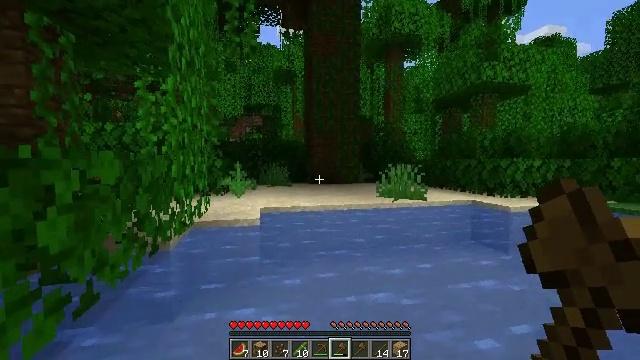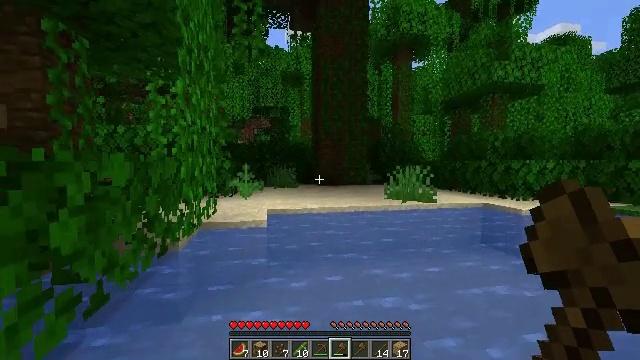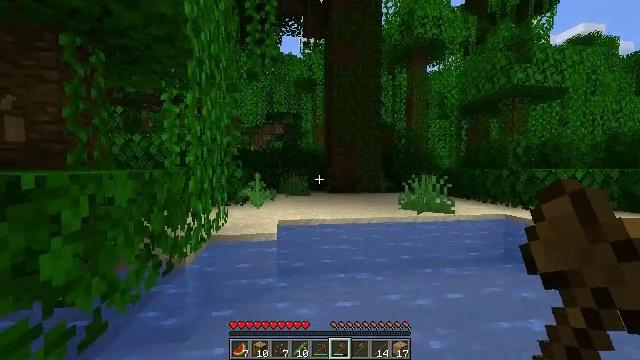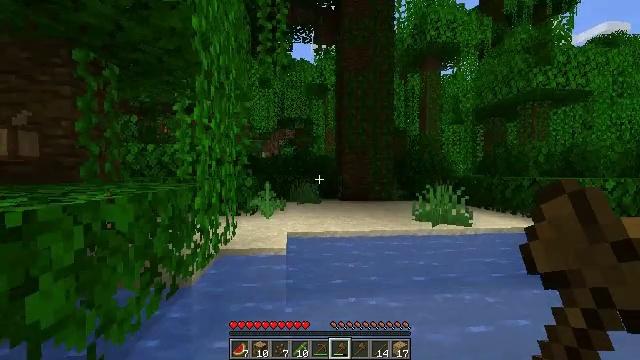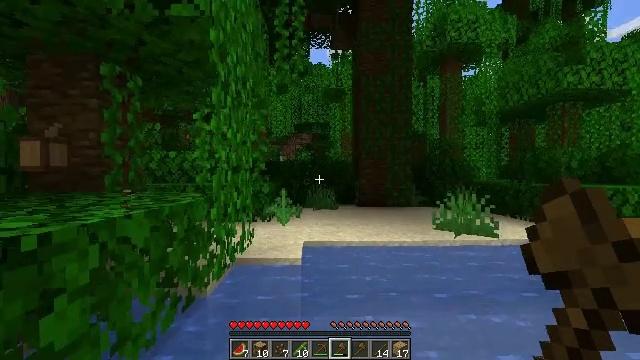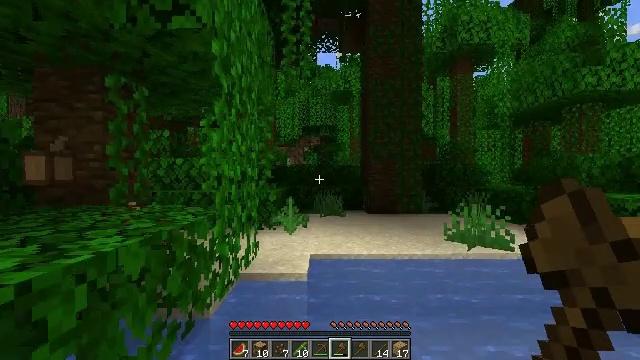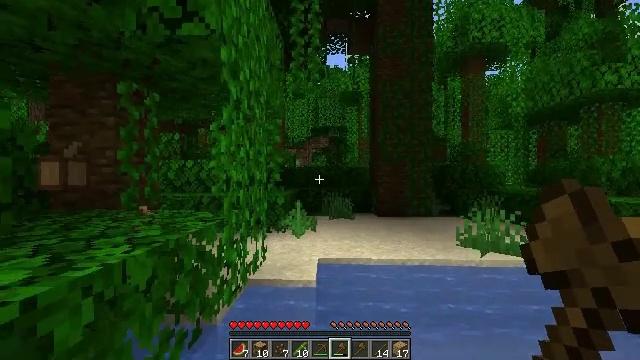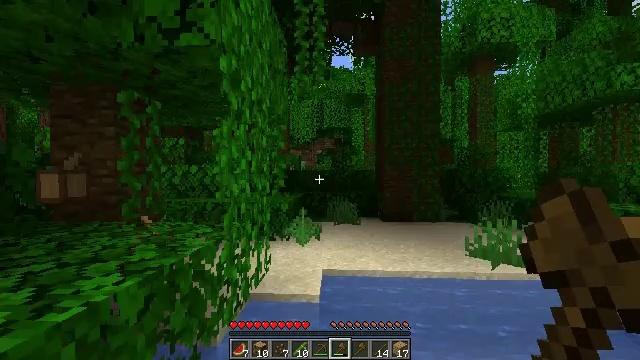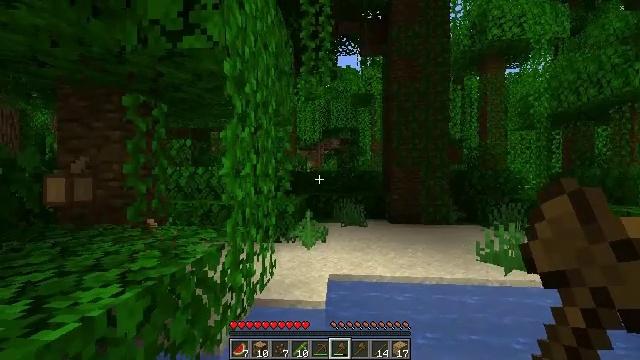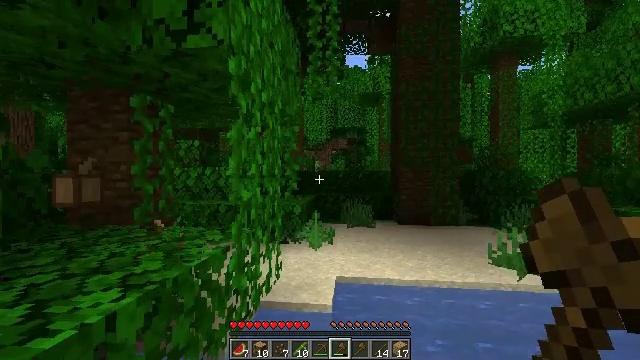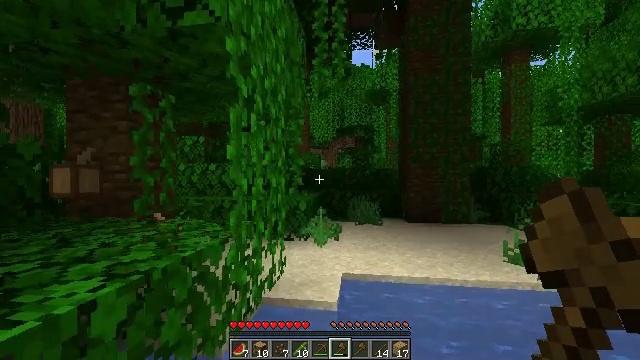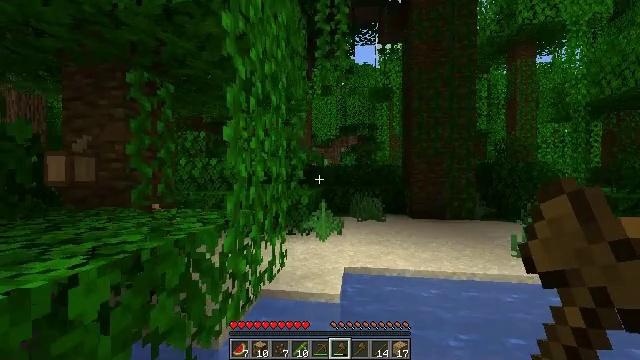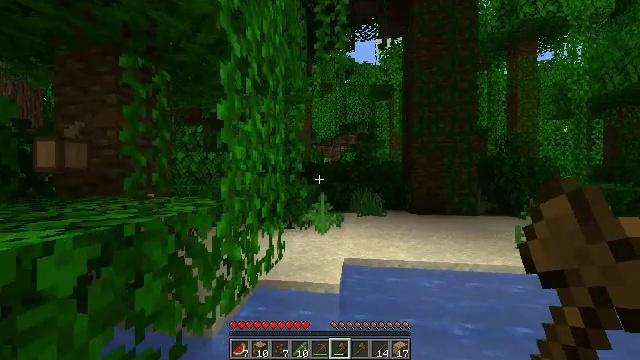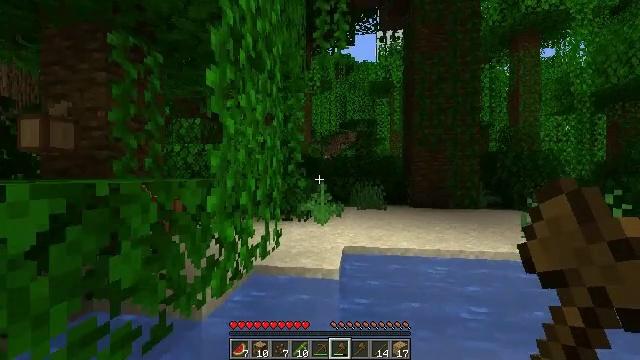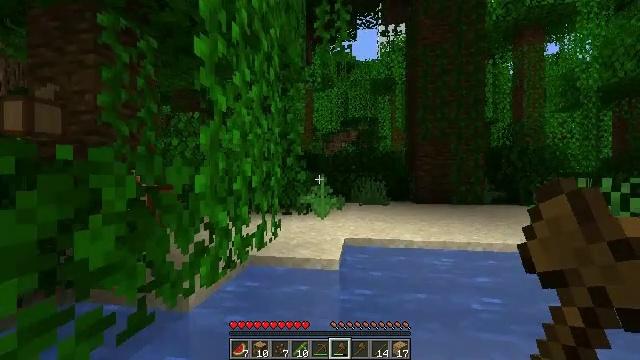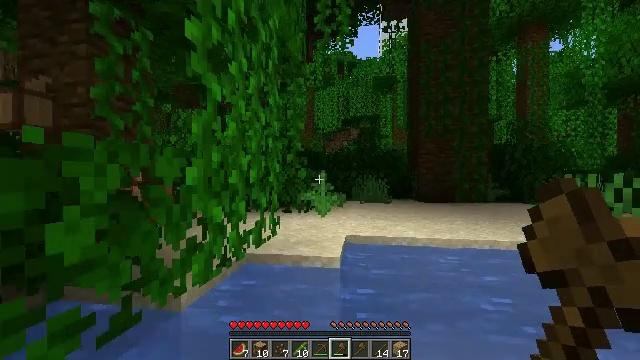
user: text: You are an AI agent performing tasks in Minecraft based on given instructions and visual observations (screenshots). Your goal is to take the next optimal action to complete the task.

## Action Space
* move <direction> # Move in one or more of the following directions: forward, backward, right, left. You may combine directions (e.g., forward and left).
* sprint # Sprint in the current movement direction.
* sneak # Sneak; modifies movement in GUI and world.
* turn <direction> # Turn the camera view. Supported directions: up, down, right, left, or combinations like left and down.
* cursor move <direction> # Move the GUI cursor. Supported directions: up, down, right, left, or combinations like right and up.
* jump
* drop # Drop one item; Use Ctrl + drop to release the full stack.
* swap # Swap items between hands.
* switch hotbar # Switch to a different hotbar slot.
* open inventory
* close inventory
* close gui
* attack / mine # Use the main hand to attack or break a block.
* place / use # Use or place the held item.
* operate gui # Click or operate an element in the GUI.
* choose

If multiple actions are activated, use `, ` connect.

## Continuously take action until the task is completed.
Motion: motion action
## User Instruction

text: Use right equipment to gather melon.
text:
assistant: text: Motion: move forward, turn left, jump
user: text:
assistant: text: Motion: move forward, turn left and up, jump
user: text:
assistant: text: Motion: move forward, turn left, jump
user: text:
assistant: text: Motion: move forward, turn left, jump
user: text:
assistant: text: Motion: move forward, turn left, jump
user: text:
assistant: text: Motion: move forward, turn left, jump
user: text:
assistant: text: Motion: move forward, turn left, jump
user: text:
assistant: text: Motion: move forward, turn left, jump
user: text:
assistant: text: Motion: move forward, turn left, jump
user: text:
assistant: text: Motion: move forward, turn left, jump
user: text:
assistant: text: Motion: move forward, jump
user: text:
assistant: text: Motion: move forward, jump
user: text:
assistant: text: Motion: move forward, jump
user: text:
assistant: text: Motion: move forward, jump
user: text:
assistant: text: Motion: move forward, jump
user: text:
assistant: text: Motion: move forward, jump
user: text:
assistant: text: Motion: move forward, jump
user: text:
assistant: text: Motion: move forward, jump
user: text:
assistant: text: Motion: move forward, jump
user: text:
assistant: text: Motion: move forward, jump
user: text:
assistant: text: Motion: move forward, turn left, jump
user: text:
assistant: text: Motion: move forward and move right, turn left, jump
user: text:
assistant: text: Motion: move forward and move right, turn left, jump
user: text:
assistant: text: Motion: move forward and move right, turn left, jump
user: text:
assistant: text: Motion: move forward and move right, turn left, jump
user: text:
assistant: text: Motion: move forward and move right, turn left and down, jump
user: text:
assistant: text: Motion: move forward and move right, turn left, jump
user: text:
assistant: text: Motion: move forward and move right, turn left, jump
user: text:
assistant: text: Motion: move forward and move right, jump
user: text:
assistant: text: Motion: move forward and move right, jump